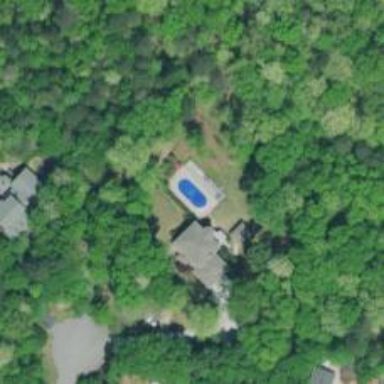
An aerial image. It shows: Outdoor swimming pool in leisure land.